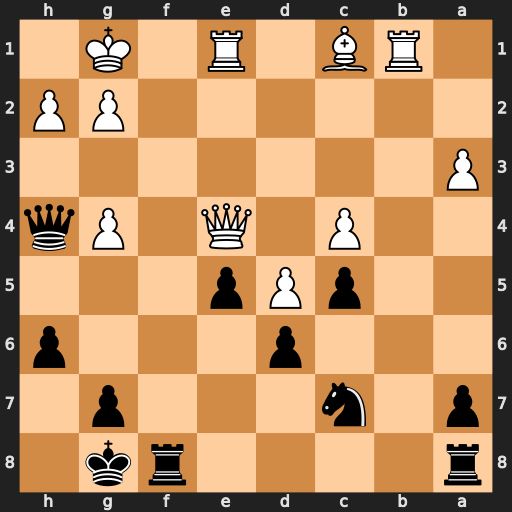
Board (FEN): r4rk1/p1n3p1/3p3p/2pPp3/2P1Q1Pq/P7/6PP/1RB1R1K1
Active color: b
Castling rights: -
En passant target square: -
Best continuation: Qf2+ Kh1 Qf1+ Rxf1 Rxf1#